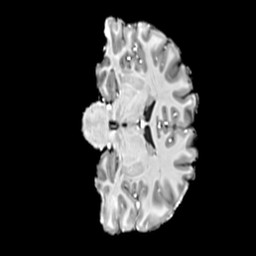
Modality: T1w
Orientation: coronal
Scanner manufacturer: siemens
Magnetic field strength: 7 T